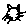
Label: cat